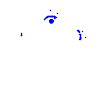
Particle: electron